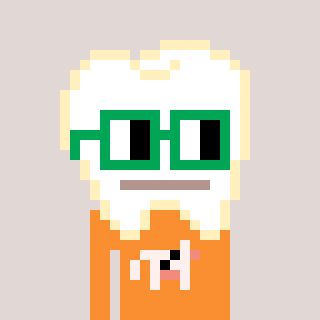
a pixel art character with square green glasses, a tooth-shaped head and a orange-colored body on a warm background